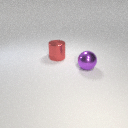
large purple metal sphere in front of large red metal cylinder